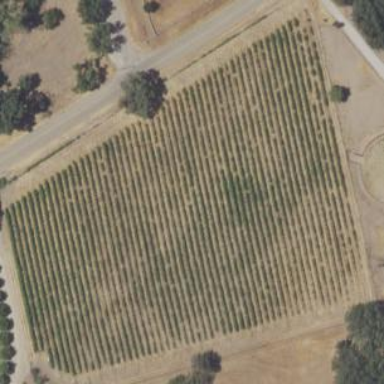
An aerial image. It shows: Vineyard growing grapes.